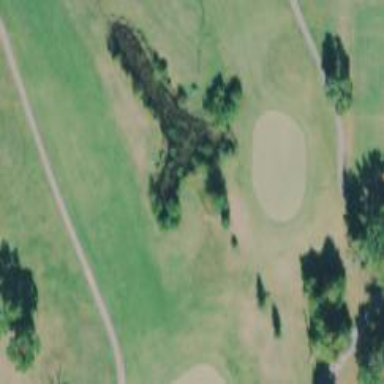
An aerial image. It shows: Scenic view of water hazard on golf course. The natural water feature adds beauty to the landscape.